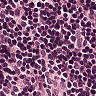
Metastatic tissue present: no